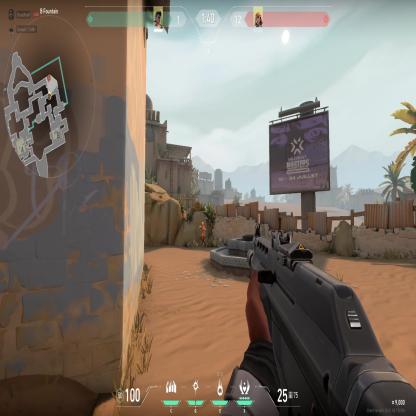
Label: enemy